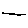
Label: line